Question: when i perform cout seqA, for example if dummyLine=ACACACTA seqA has problem. i use temp for dynamically array because when after this code i write seqA[lenA] compiler said that dimension of array must be determined.
'''
char *seqA=NULL;
char *temp=NULL;
int lenA = 0;
fileA.open("d:\str1.fa");
if(fileA == NULL) {
perror ("Error opening 'str1.fa'
");
exit(EXIT_FAILURE);
}
string dummyLine;
getline(fileA, dummyLine);
while(getline(fileA, dummyLine)) {
lenA=lenA+(dummyLine.length());
temp=(char*)realloc(seqA,lenA*sizeof(char));
if (temp!=NULL) {
seqA=temp;
for (int i=0; i<(dummyLine.length()); i++)
{
seqA[lenA-dummyLine.length()+i]=dummyLine[i];
}
}
else {
free (seqA);
puts ("Error (re)allocating memory");
exit (1);
}
}
cout<<"Length seqA is: "<<lenA<<endl;
cout<<seqA<<endl;
fileA.close();
'''
picture of output:

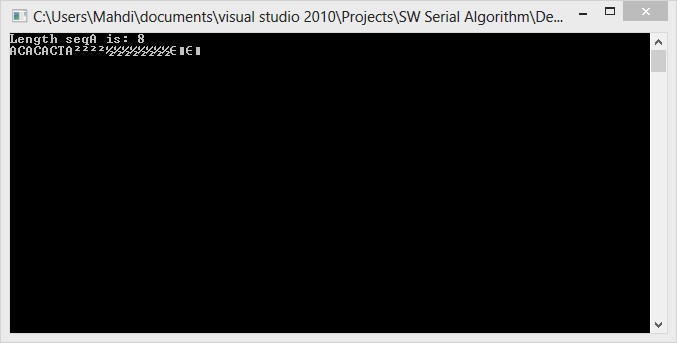
Answer: The problem is that you don't put a null char on the end of 'seqA'.
'realloc' will give you a pointer to some uninitialised memory. Then you copy each character from 'dummyLine' but after that there is just random memory. Make sure you add a null character to the end of 'seqA' to make it a valid C string.
With that in mind, you need to add an extra character in you allocation where the null char can sit 'temp=(char*)realloc(seqA,(lenA+1)*sizeof(char));'.
'''
seqA[lenA-1] = '';
out<<seqA<<endl;
'''